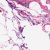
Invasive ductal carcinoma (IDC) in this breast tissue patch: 0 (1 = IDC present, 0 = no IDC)